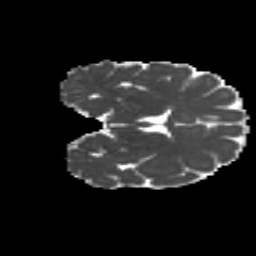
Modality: MD
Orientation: coronal
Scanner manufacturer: siemens
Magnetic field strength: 3 T
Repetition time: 4.16 s
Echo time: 0.0806 s